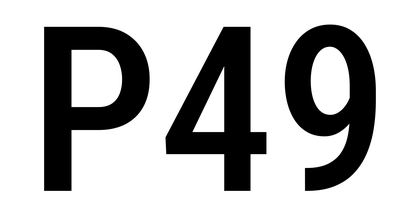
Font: Roboto_Condensed_Medium